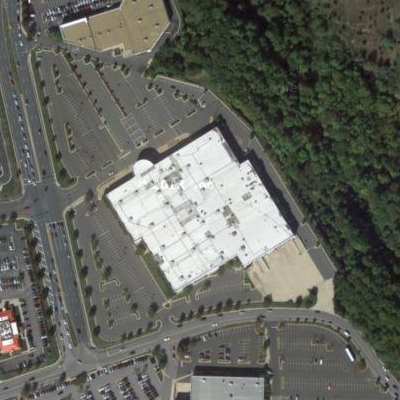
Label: cIndustry